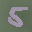
Label: 5